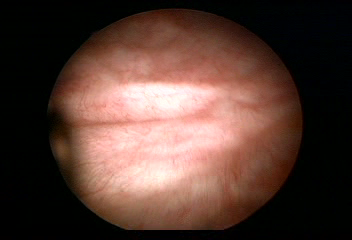
Modality: WLC
Class: Normal mucosa
Bladder cancer association: No